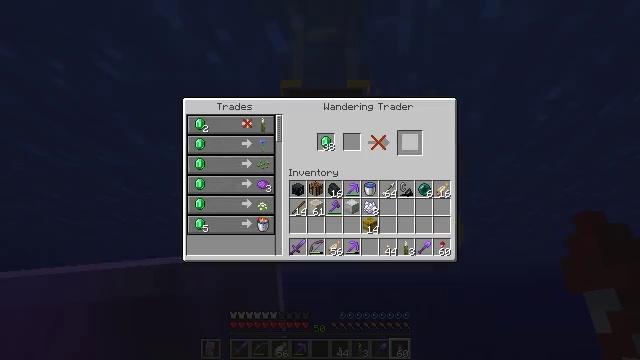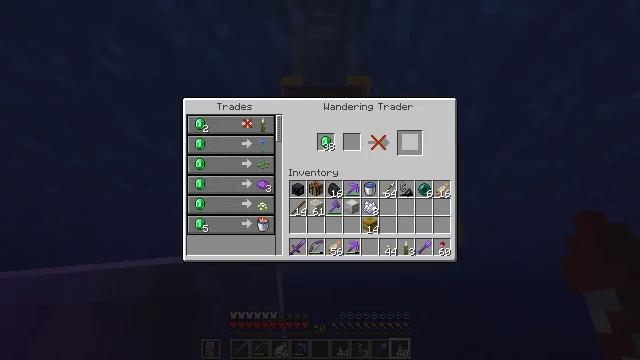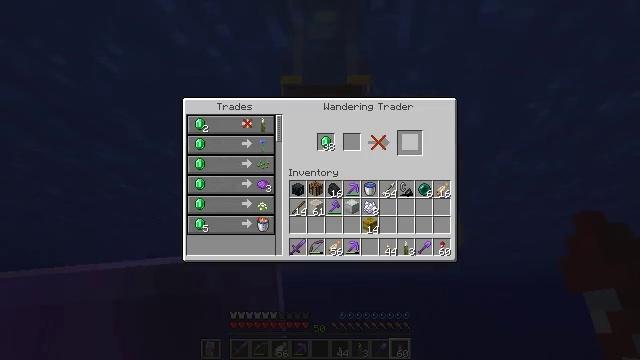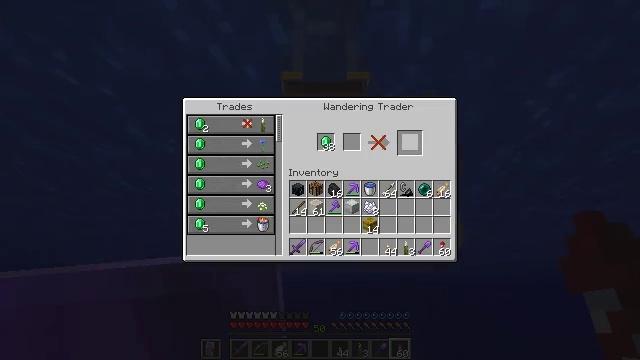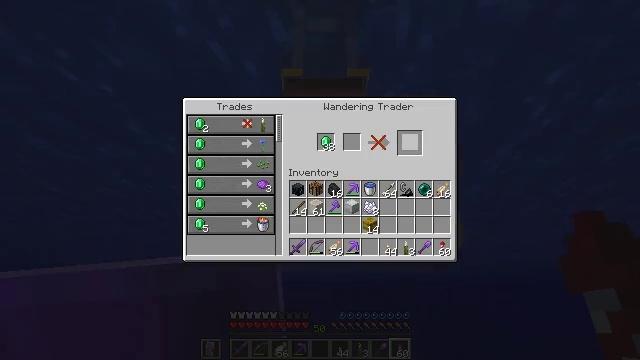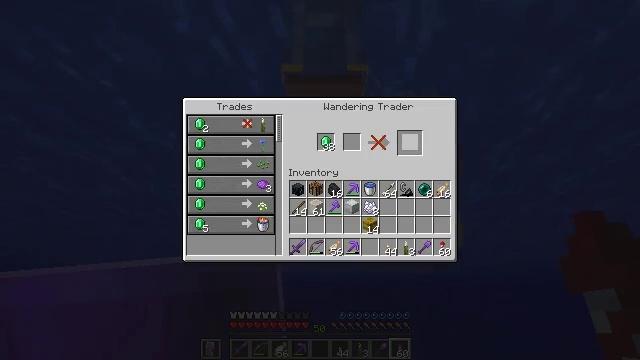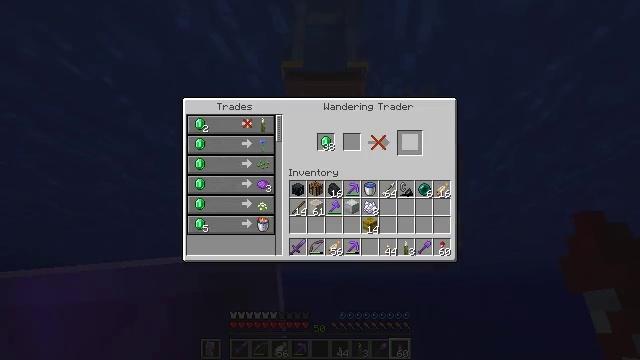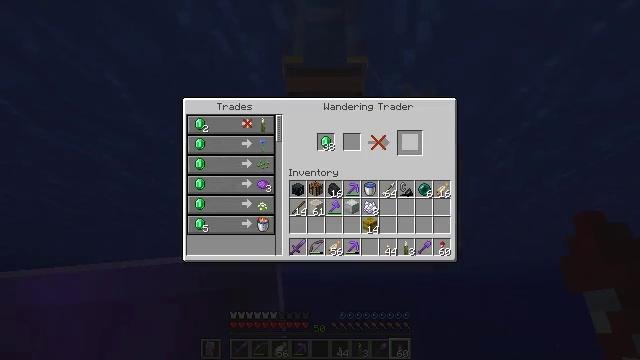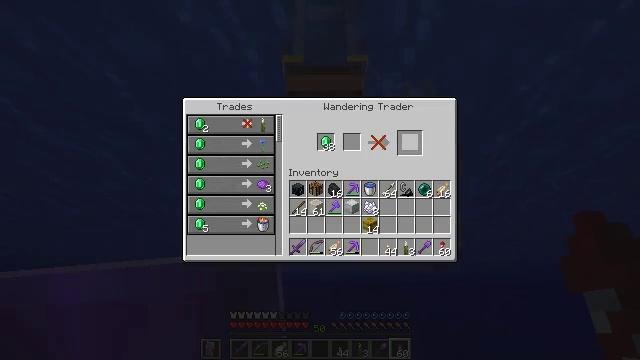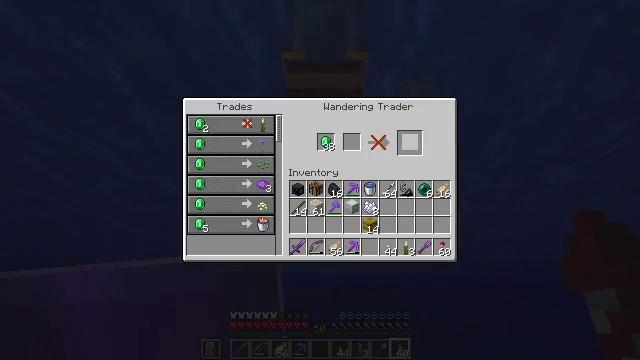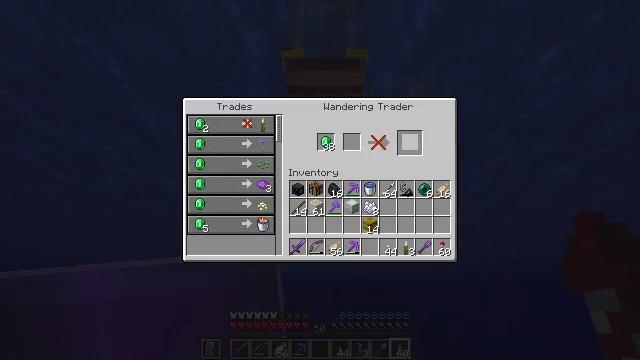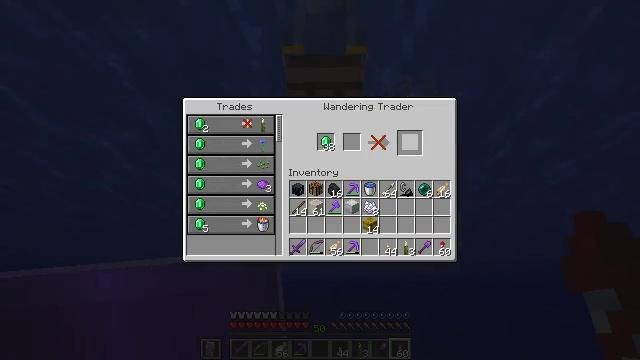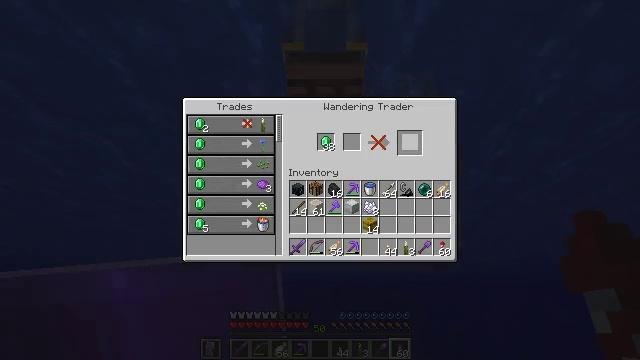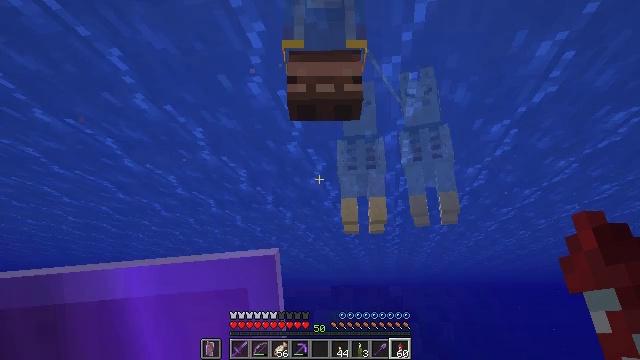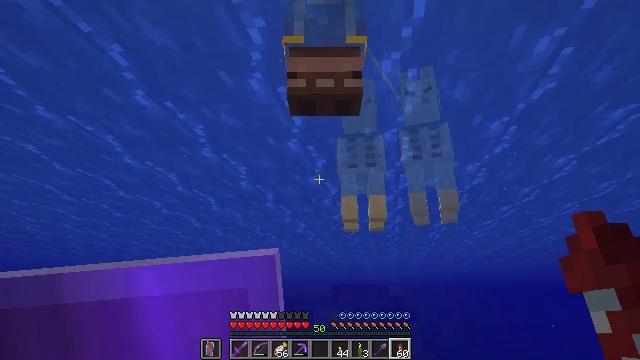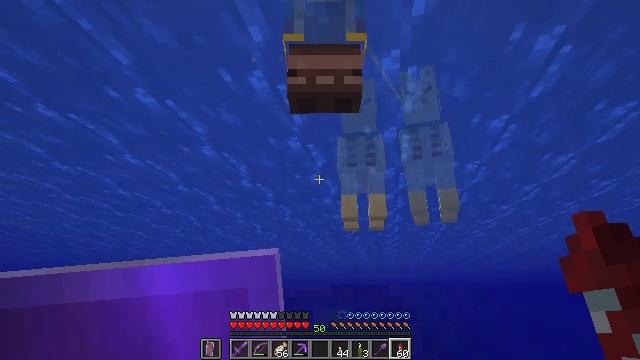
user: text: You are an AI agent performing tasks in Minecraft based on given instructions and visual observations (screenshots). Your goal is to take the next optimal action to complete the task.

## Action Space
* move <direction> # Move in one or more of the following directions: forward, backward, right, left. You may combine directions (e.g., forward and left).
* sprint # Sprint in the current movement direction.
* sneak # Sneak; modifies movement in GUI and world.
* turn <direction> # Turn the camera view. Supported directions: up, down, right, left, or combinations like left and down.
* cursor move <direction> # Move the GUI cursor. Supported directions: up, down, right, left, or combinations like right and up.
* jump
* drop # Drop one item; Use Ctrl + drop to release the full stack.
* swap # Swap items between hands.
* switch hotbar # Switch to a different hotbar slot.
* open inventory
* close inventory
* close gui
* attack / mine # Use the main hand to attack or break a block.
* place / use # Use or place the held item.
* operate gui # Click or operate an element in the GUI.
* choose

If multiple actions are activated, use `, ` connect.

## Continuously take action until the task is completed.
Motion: motion action
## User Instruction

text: Use red and blue dyes in the crafting table for purple dye.
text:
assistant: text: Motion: sneak, open gui
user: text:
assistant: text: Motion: sneak
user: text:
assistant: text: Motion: sneak
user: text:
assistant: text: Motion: sneak
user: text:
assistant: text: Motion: sneak
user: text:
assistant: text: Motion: no_op
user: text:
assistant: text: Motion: no_op
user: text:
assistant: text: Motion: no_op
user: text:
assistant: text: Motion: no_op
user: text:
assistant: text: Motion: no_op
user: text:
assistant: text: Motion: no_op
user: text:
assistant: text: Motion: no_op
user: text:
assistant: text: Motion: no_op
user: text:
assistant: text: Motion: close gui
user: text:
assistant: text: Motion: no_op
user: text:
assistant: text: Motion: no_op
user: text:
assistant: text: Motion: no_op
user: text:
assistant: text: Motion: no_op
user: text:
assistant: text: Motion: no_op
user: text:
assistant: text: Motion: no_op
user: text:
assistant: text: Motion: jump
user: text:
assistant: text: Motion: jump
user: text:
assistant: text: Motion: jump
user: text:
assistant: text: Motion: jump
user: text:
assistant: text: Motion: jump
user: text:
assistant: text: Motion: jump
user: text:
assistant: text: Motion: jump
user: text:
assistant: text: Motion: jump
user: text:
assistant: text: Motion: jump
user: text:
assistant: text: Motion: jump